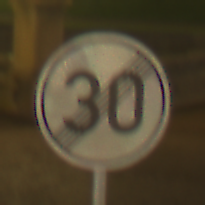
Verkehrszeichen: EndeGeschwindigkeit30
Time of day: Night
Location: Outdoor (Urban)
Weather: Overcast
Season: NotSpecified
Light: Artificial